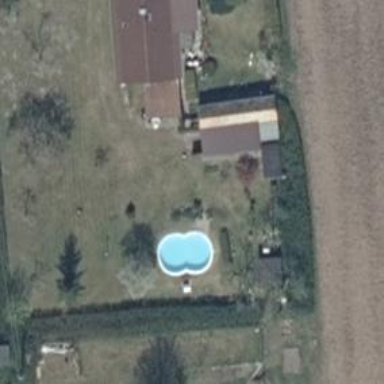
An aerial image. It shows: Swimming pool located in leisure land.